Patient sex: F
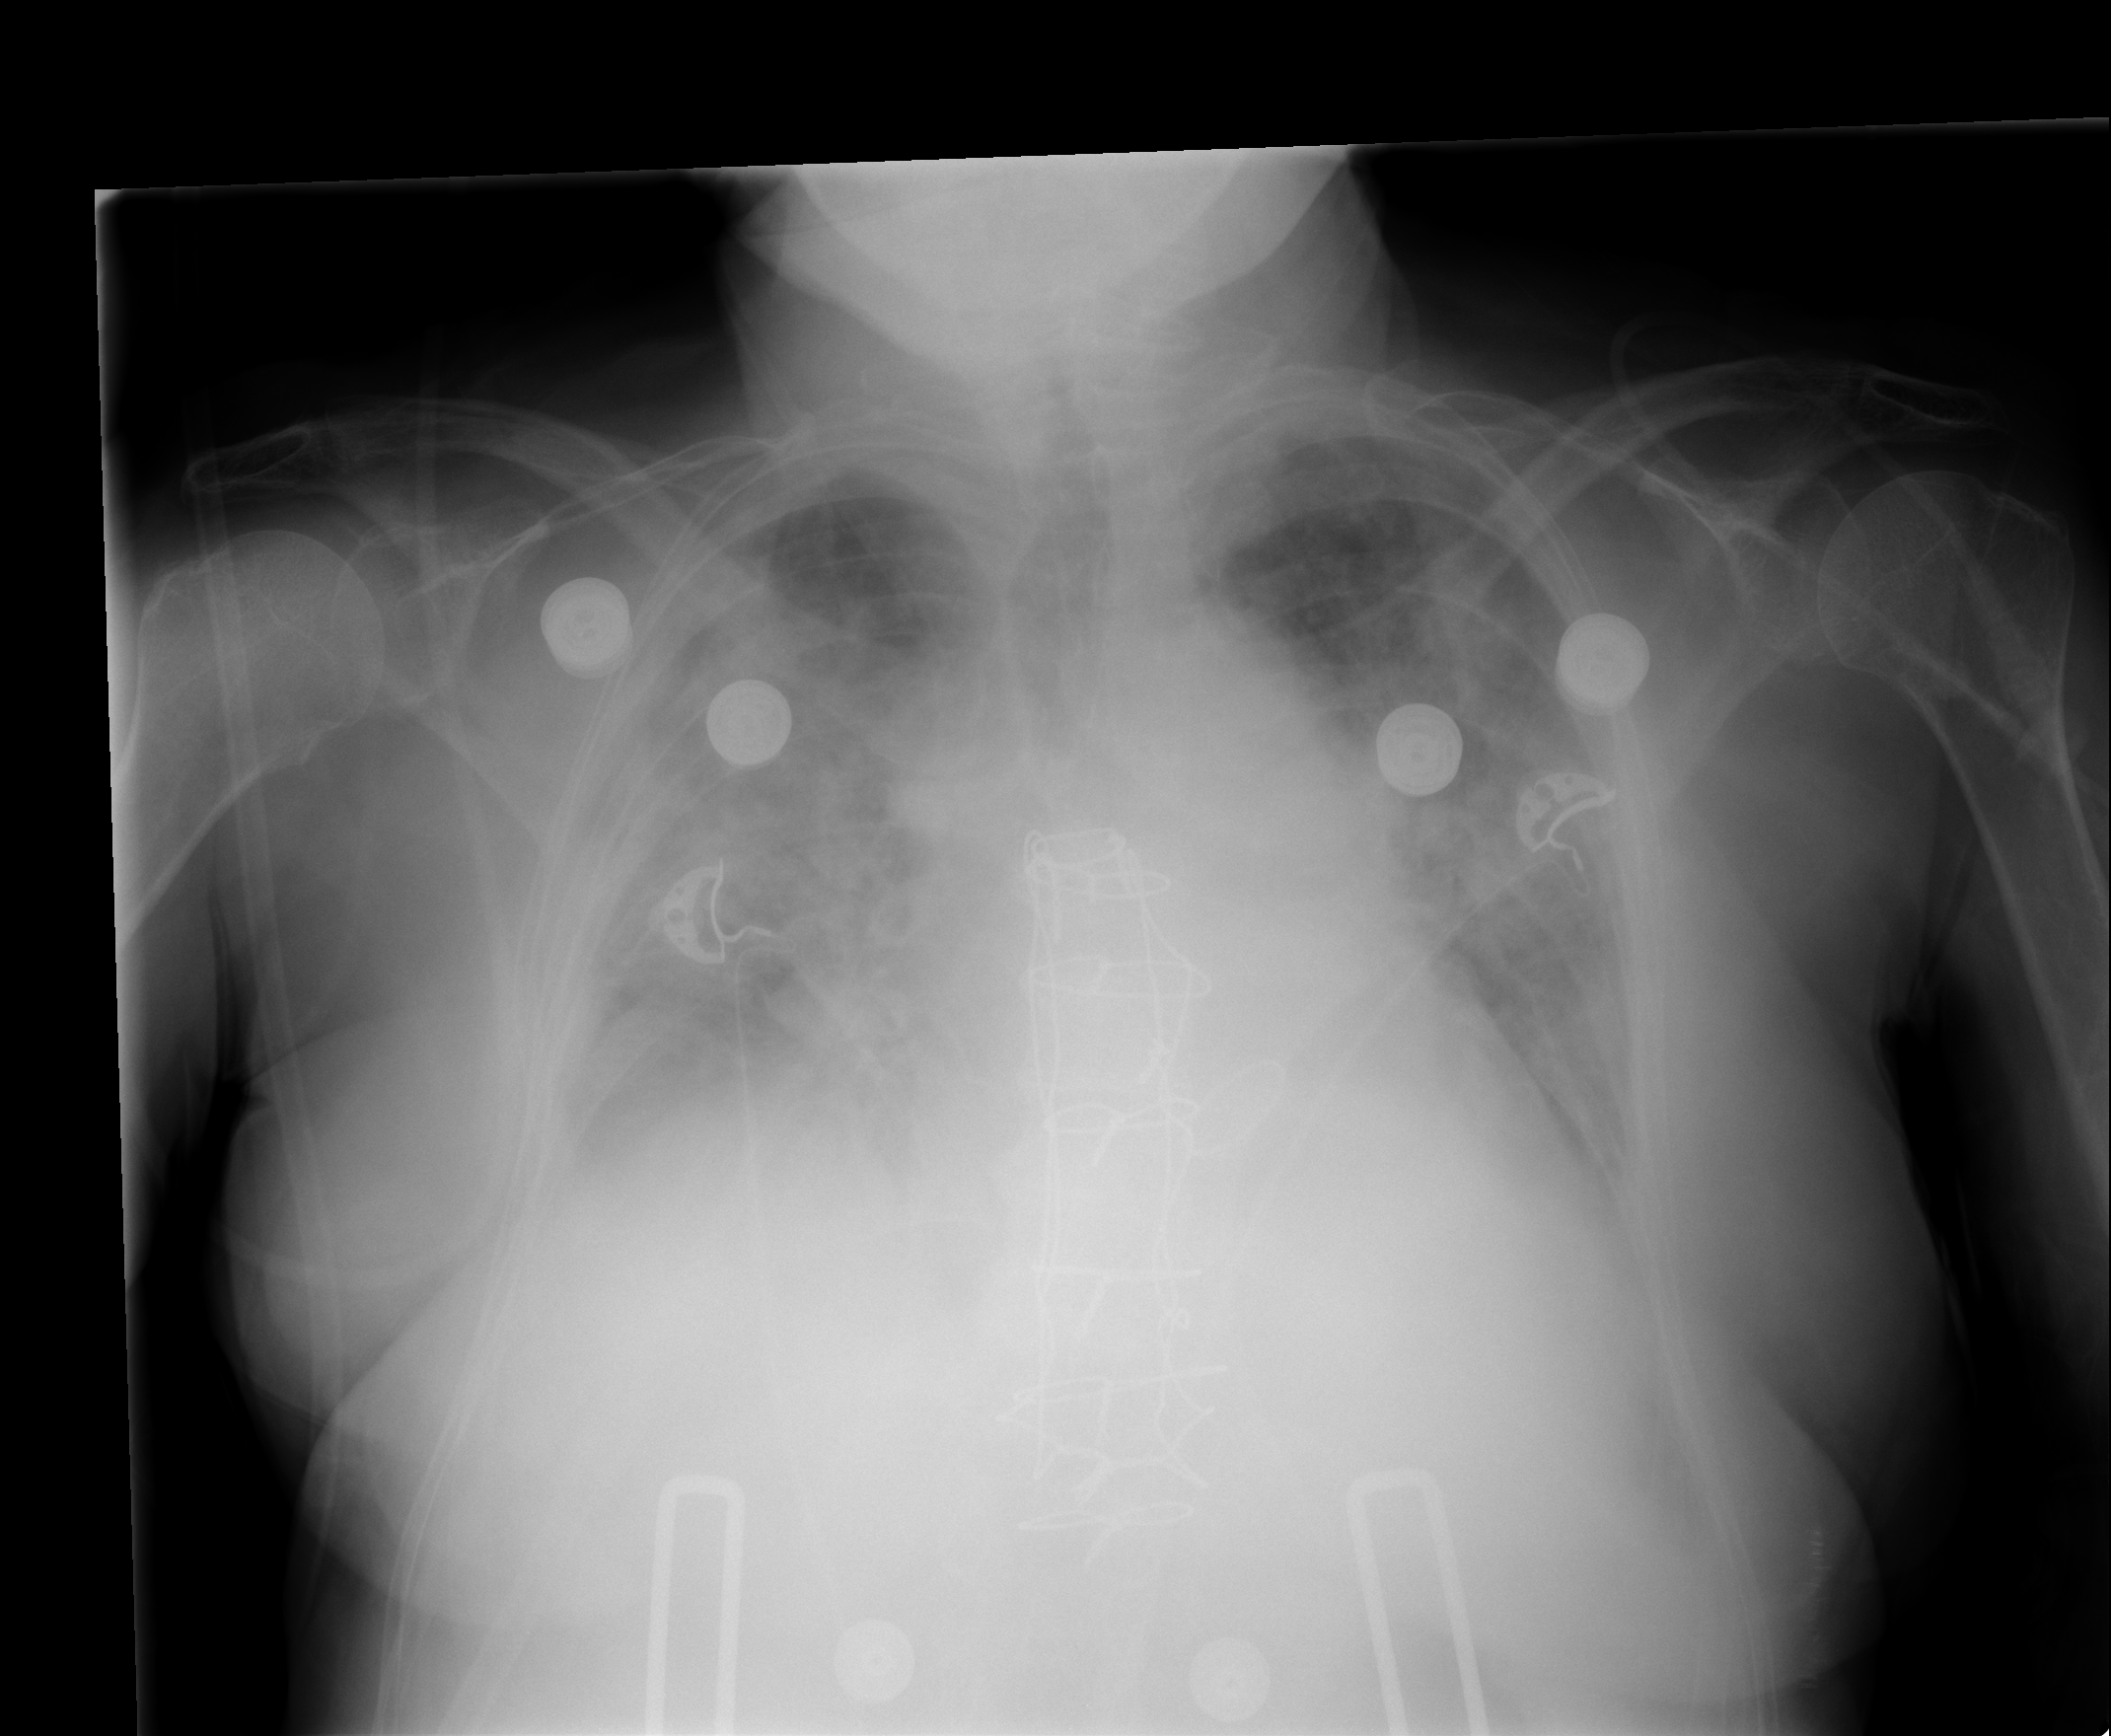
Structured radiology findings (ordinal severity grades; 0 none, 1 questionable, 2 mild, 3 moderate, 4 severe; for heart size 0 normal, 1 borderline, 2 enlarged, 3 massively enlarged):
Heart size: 2
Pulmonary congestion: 3
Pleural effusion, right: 2
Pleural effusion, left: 0
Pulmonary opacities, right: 3
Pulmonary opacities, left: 2
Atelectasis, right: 2
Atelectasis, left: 2